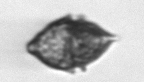
Label: Kryptoperidinium_triquetrum